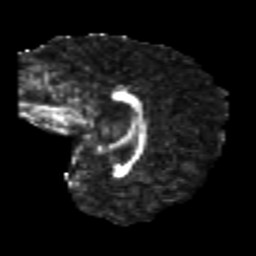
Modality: FA
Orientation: sagittal
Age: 21
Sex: female
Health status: healthy
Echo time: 0.074 s